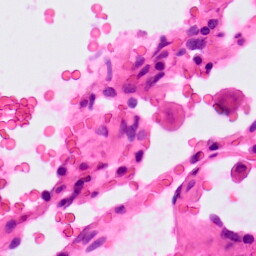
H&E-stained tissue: Lung